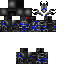
A male skeleton skin with dark skin, wearing black helmet dressed in a blue armor chest and black pants, featuring a closed mouth.